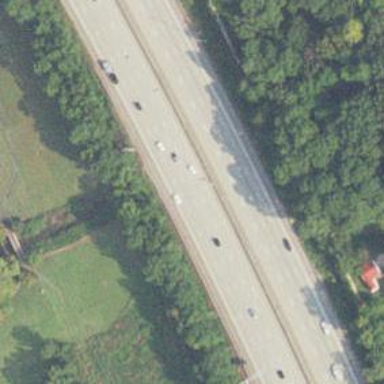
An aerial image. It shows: Motorway.